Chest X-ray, PA view. Patient: 47 years old, sex M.
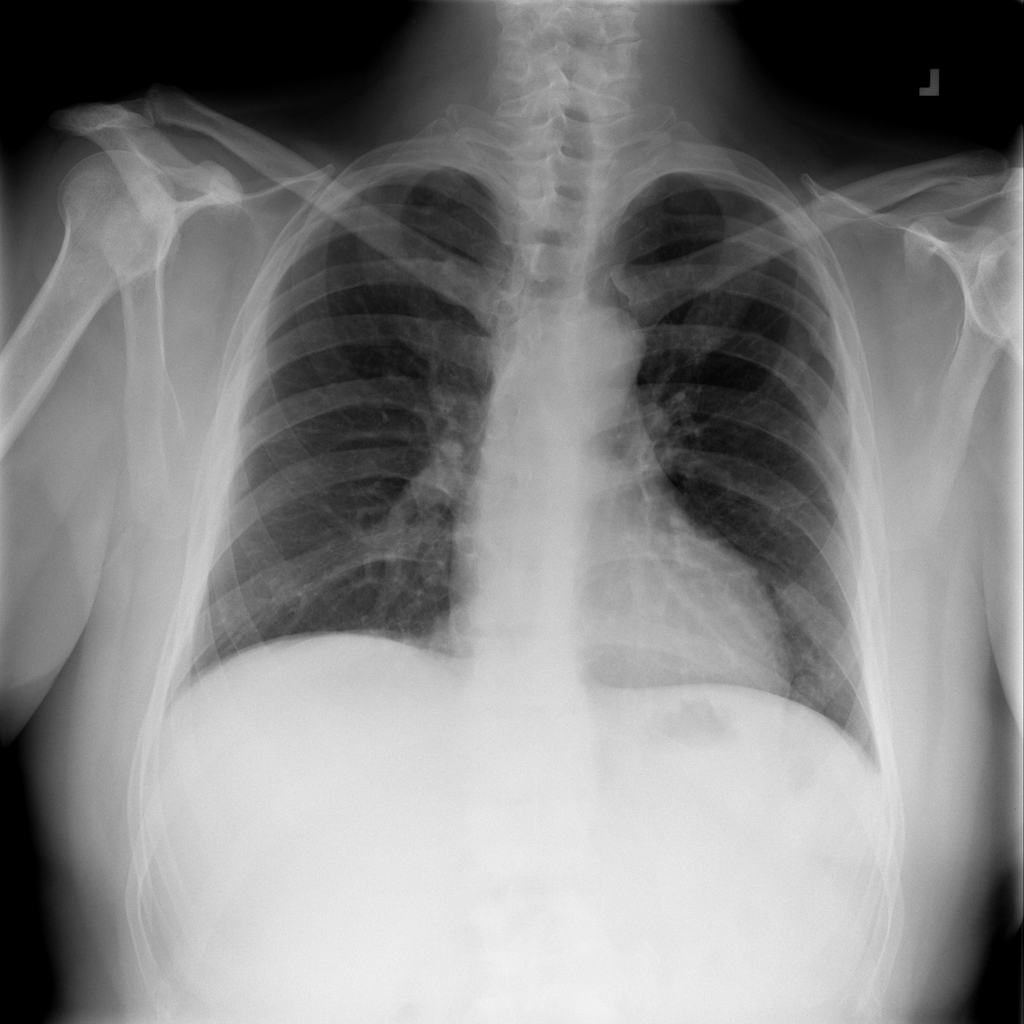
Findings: Infiltration